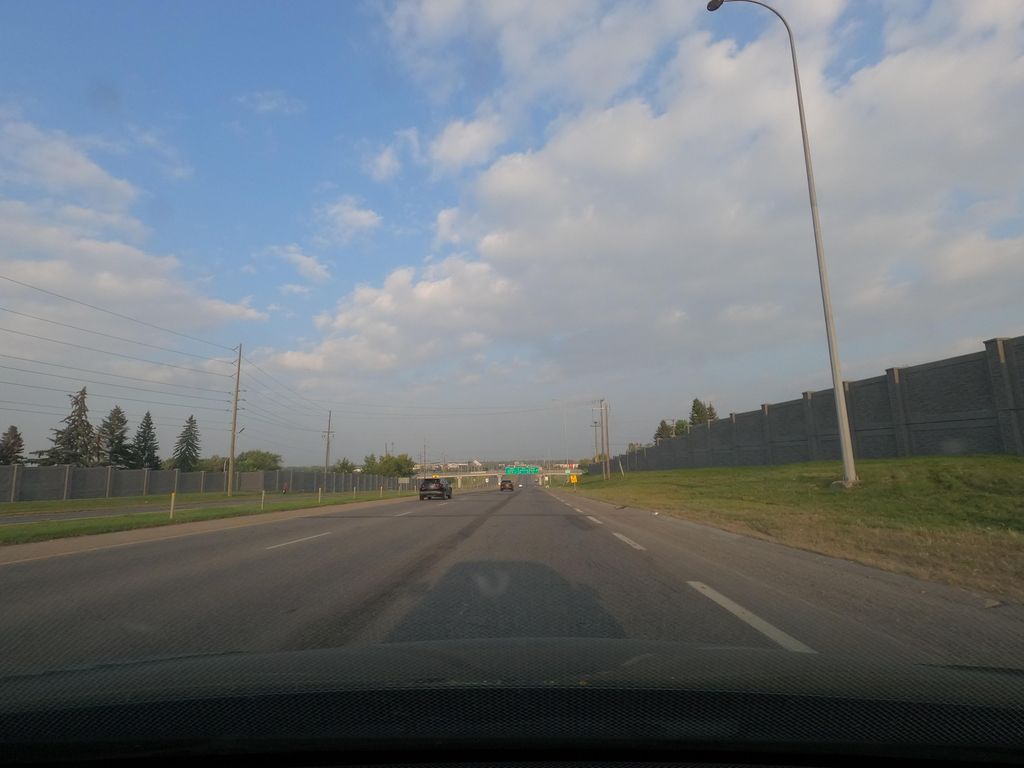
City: calgary